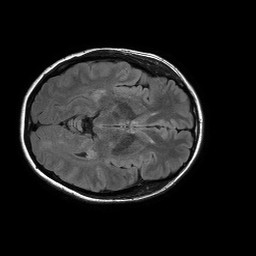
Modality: FLAIR
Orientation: axial
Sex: female
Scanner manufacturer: philips
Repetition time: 11 s
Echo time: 0.125 s